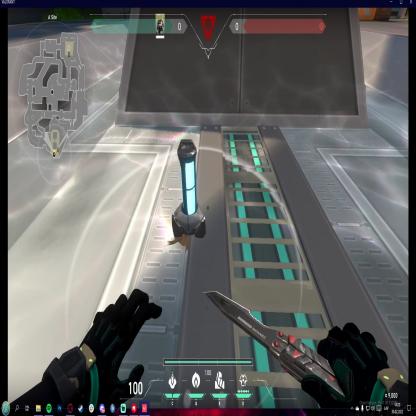
Label: planted spike